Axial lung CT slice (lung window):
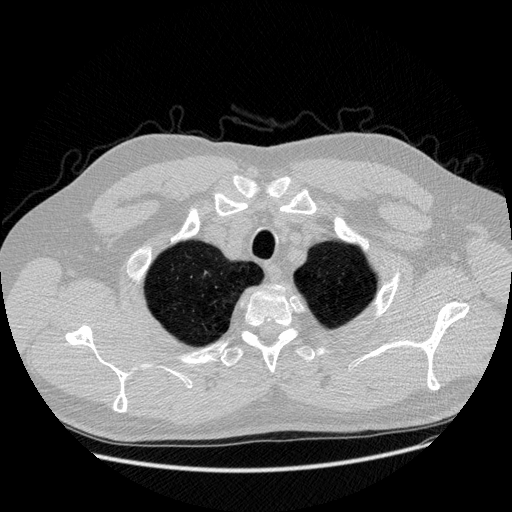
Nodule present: no